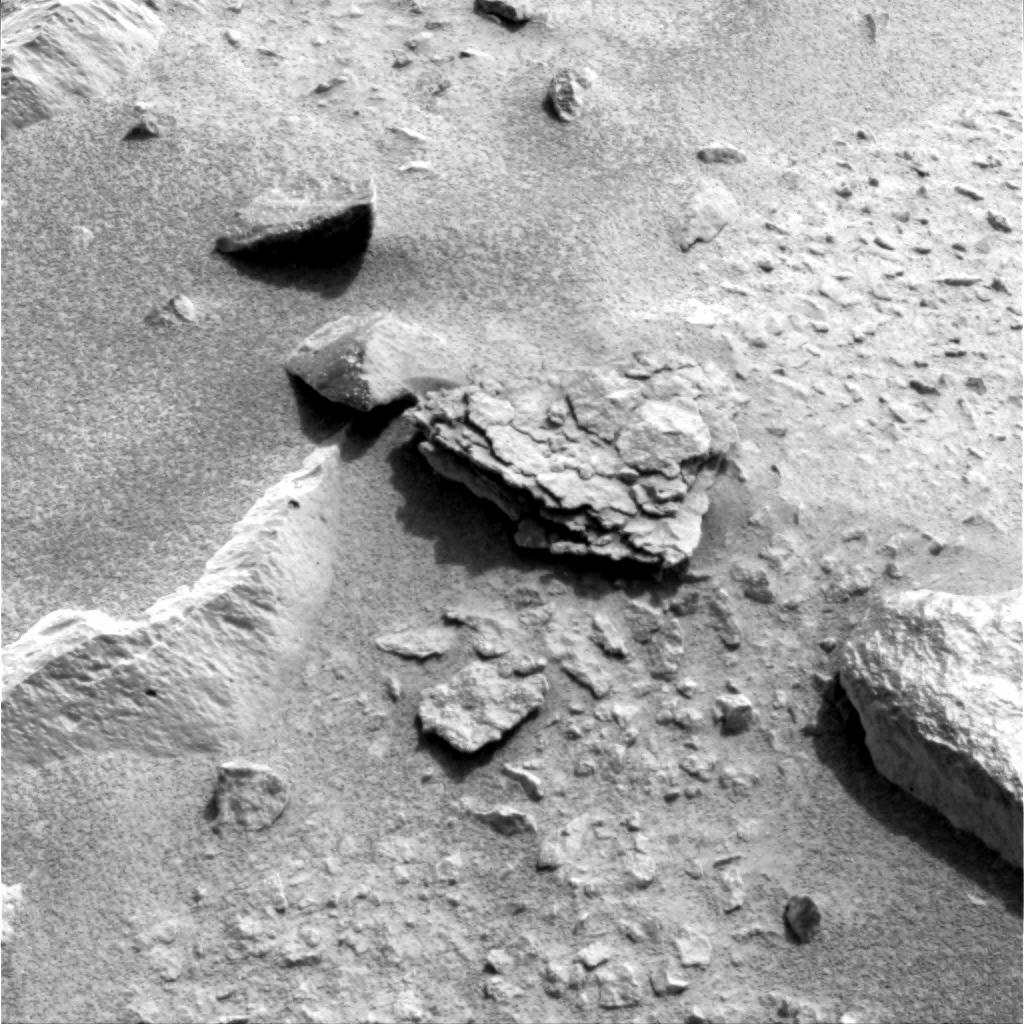
Terrain classes present: Gravel / Sand / Soil, Rock, Shadow